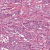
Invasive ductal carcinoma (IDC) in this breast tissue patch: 1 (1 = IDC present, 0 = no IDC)